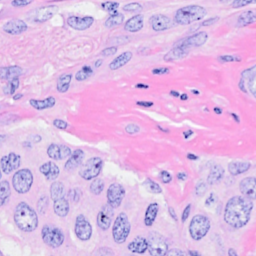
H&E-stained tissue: Breast